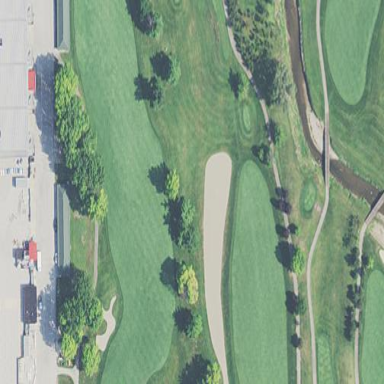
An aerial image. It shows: Rough area on grassy golf course.